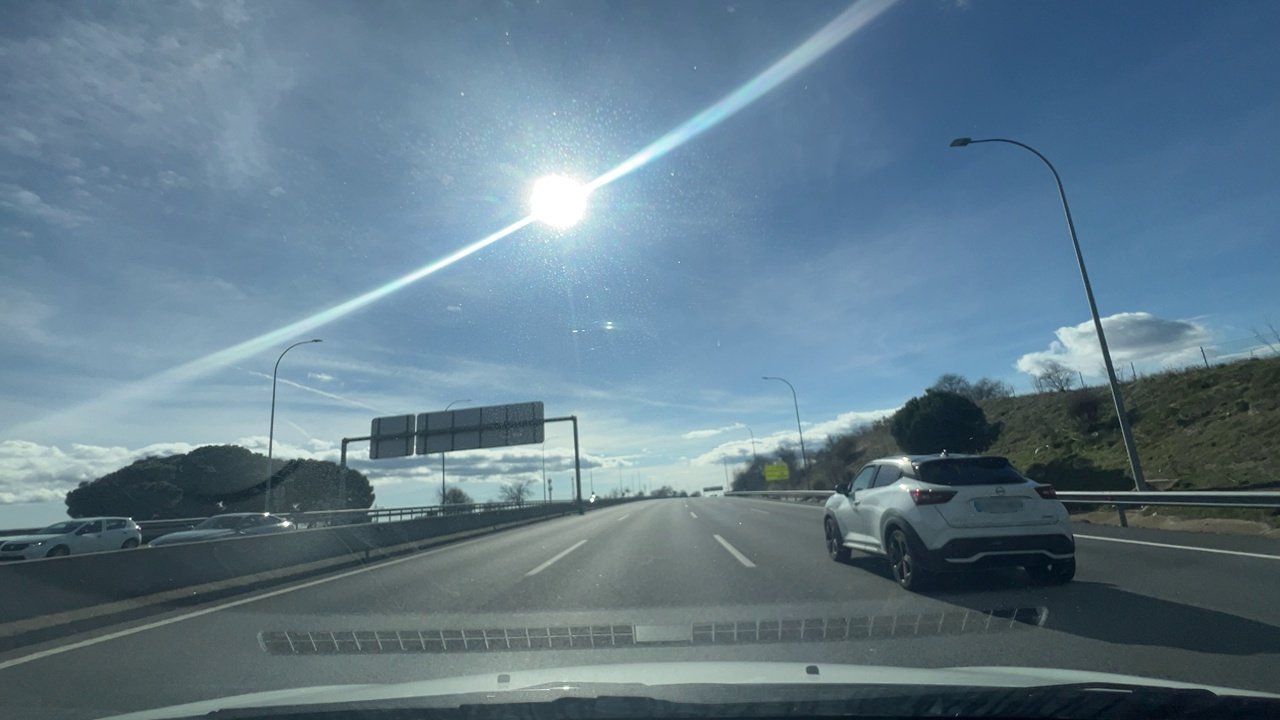
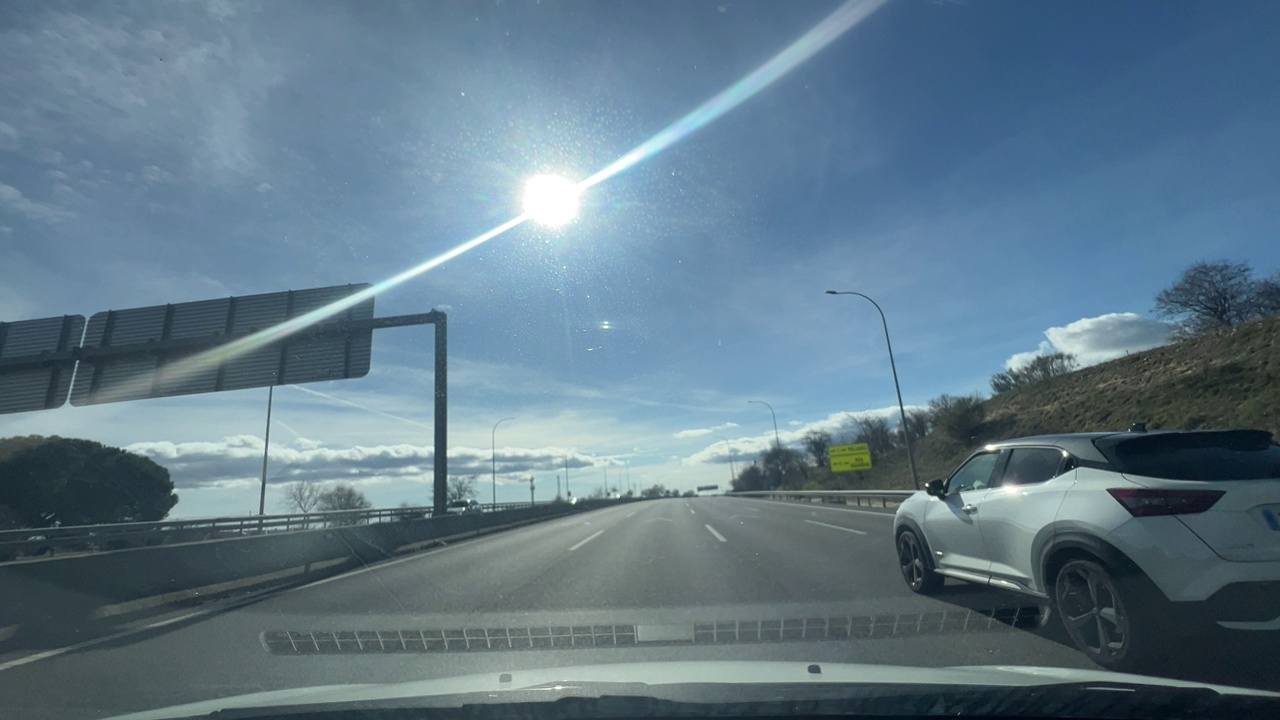
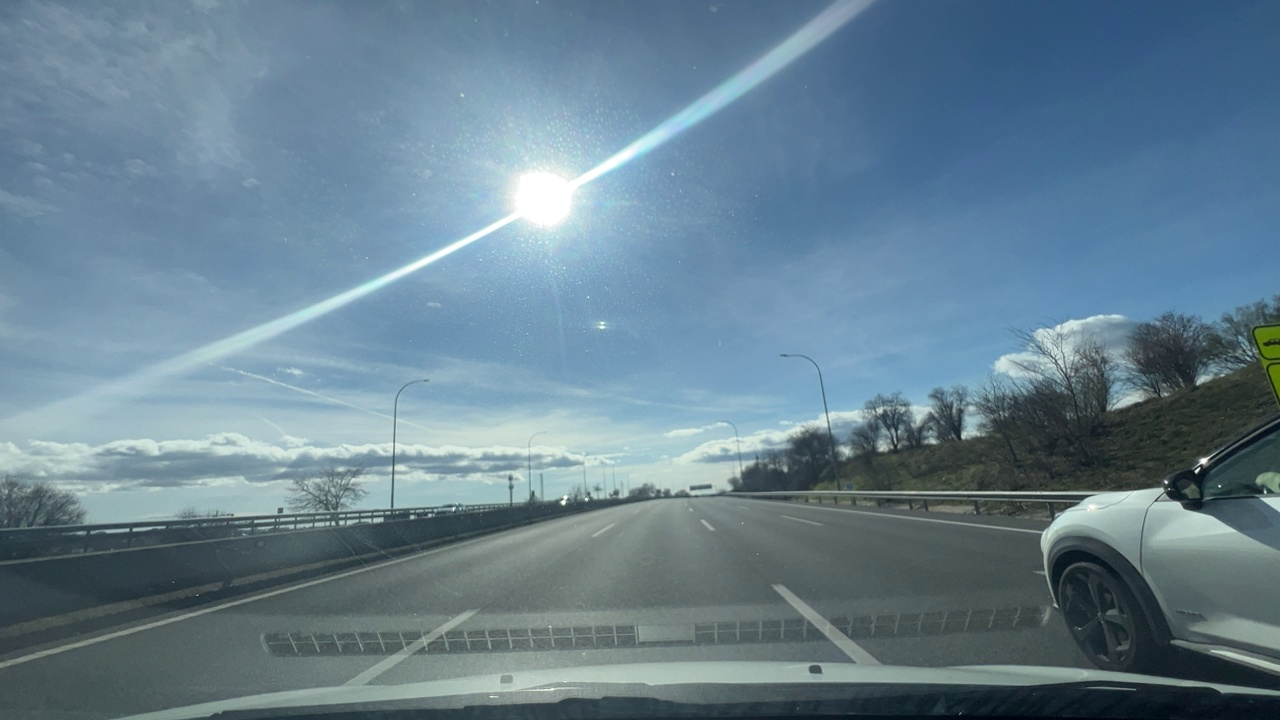
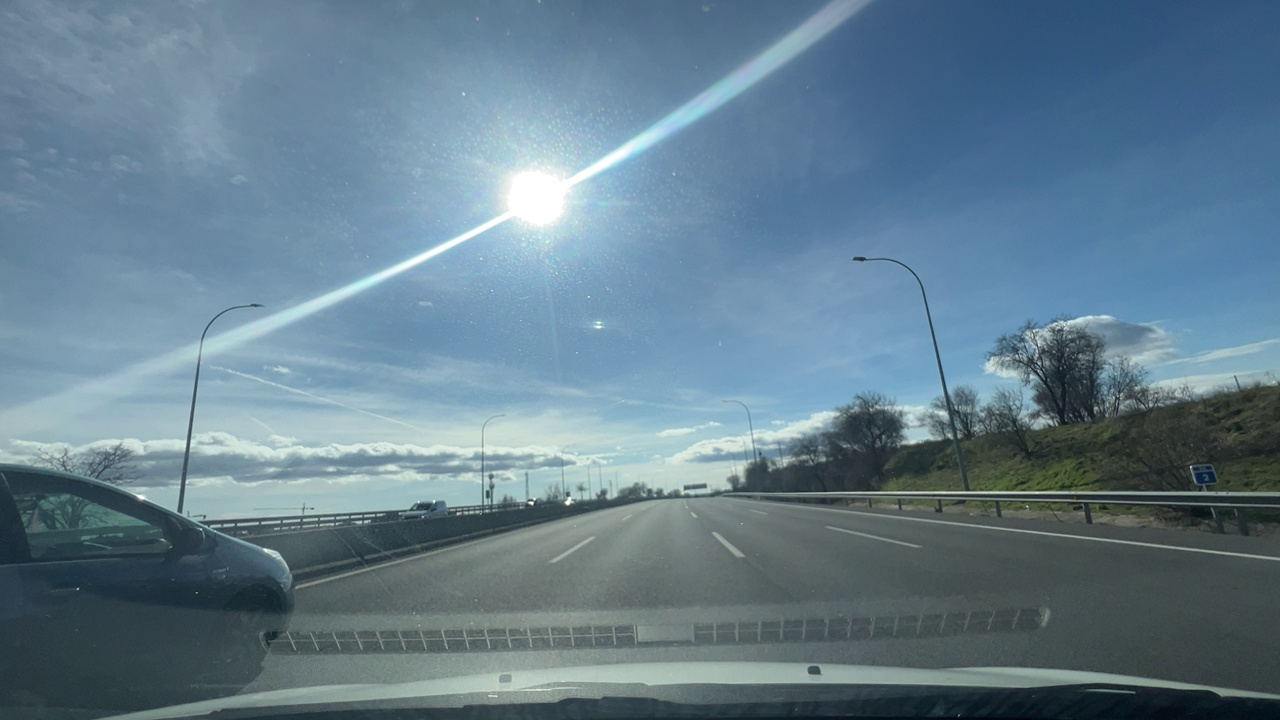
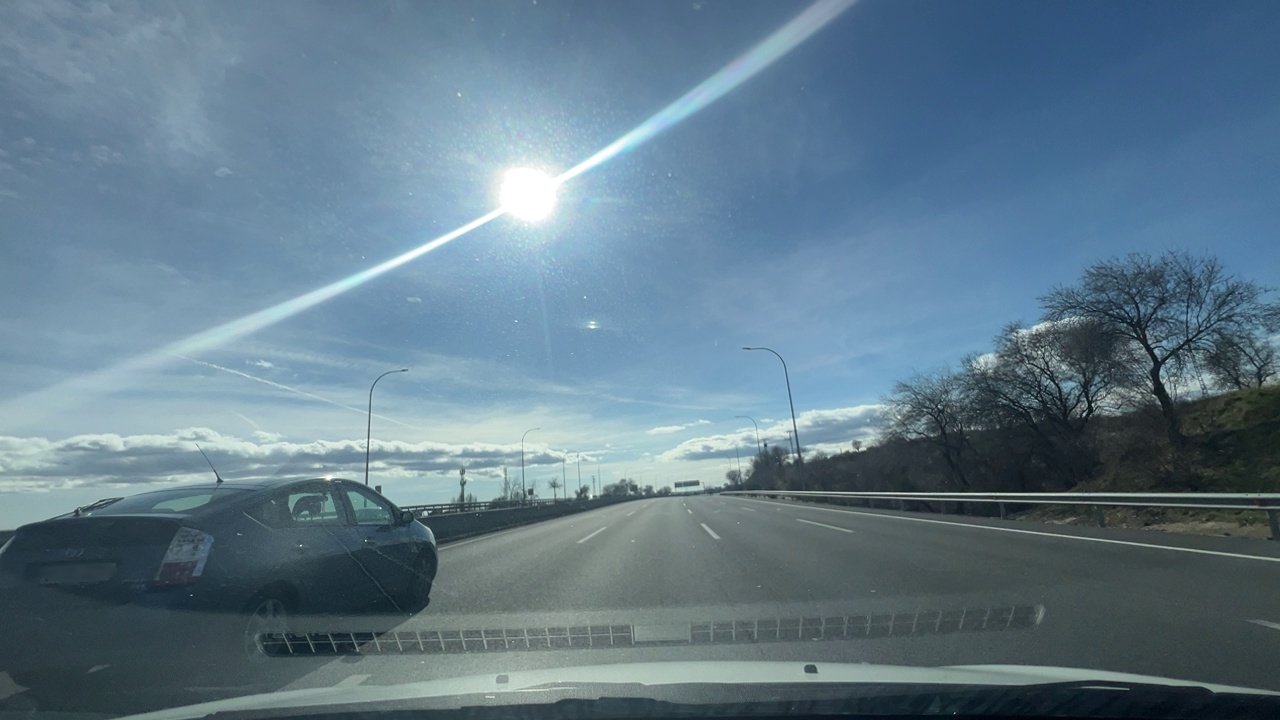
Situation: empty
Question: Has a vehicle merged into the ego lane directly ahead of the ego vehicle without any intermediate vehicle?
Answer: No
Reasoning: No other vehicles trying to merge into the ego lane, as no one has crossed the lane boundaries

Situation: empty
Question: Is the ego vehicle currently inside a roundabout?
Answer: No
Reasoning: No roundabout or circular island visible ahead, the ego vehicle is currently in a highway

Situation: empty
Question: Is the ego vehicle currently within an intersection?
Answer: No
Reasoning: The vehicle is not within an intersection, there are no line marking interruptions

Situation: empty
Question: Is any vehicle partially overlapping the lane boundary markings of the ego lane?
Answer: No
Reasoning: No vehicles are overlapping the lane boundary markings